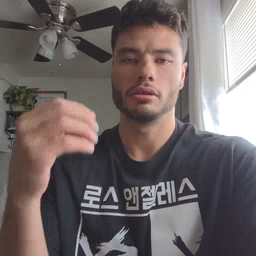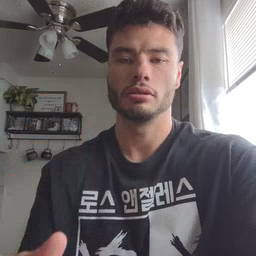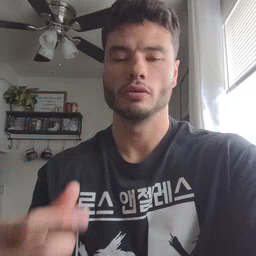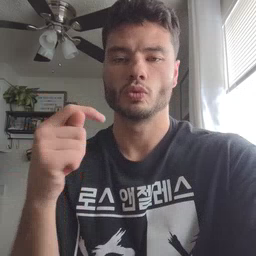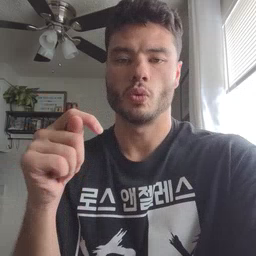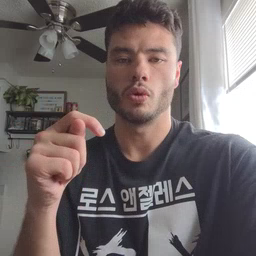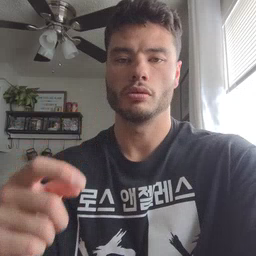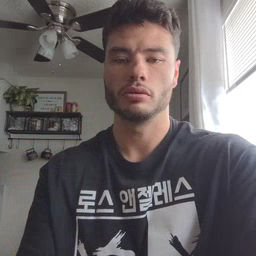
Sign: toy